【题型】填空题　【知识点】函数　【难度】easy
定义 $\min\{a, b, c\}$ 为 $a, b, c$ 中的最小值，设 $f(x) = \min\{2x + 3, x^2 + 1, 5 - 3x\}$，则 $f(x)$ 的最大值是\underline{\hspace{3cm}}.
【解答】

\noindent \textbf{【答案】} $2$

\vspace{0.2cm}
\noindent \textbf{【分析】} 作出函数的图象，根据图象即可求解.

\vspace{0.2cm}
\noindent \textbf{【详解】} 将三个解析式的图像作在同一坐标系下，则$f(x)$为三段函数图像中靠下的部分，
从而通过数形结合可得$f(x)$的最大值点为$y=x^2+1$与$y=5-3x$在第一象限的交点，
即$\begin{cases} y=x^2+1 \\ y=5-3x \end{cases} \Rightarrow \begin{cases} x=1 \\ y=2 \end{cases}$，
所以$f(x)_{\max}=2$.

\vspace{0.2cm}
\noindent 故答案为：$2$.

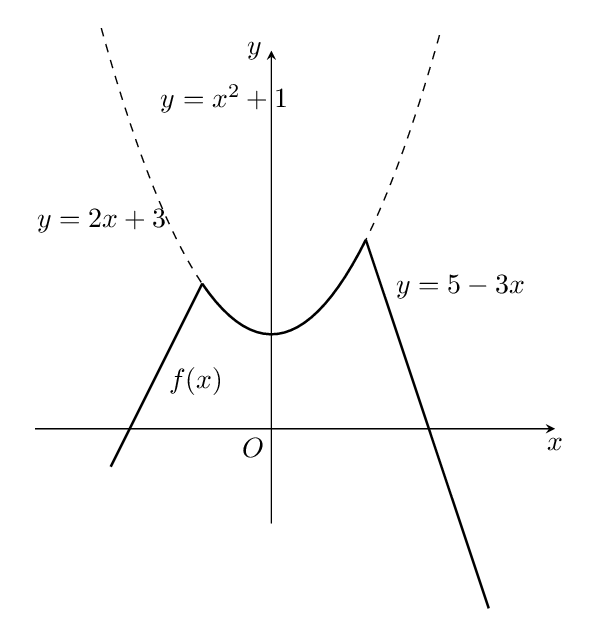